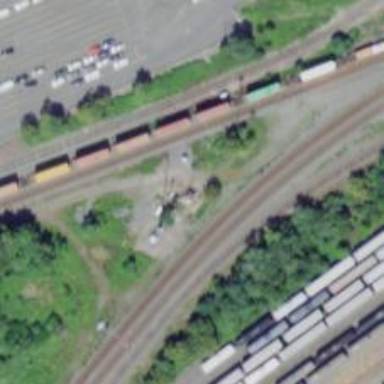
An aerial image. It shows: Outdoor signal box located at the railway.